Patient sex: M
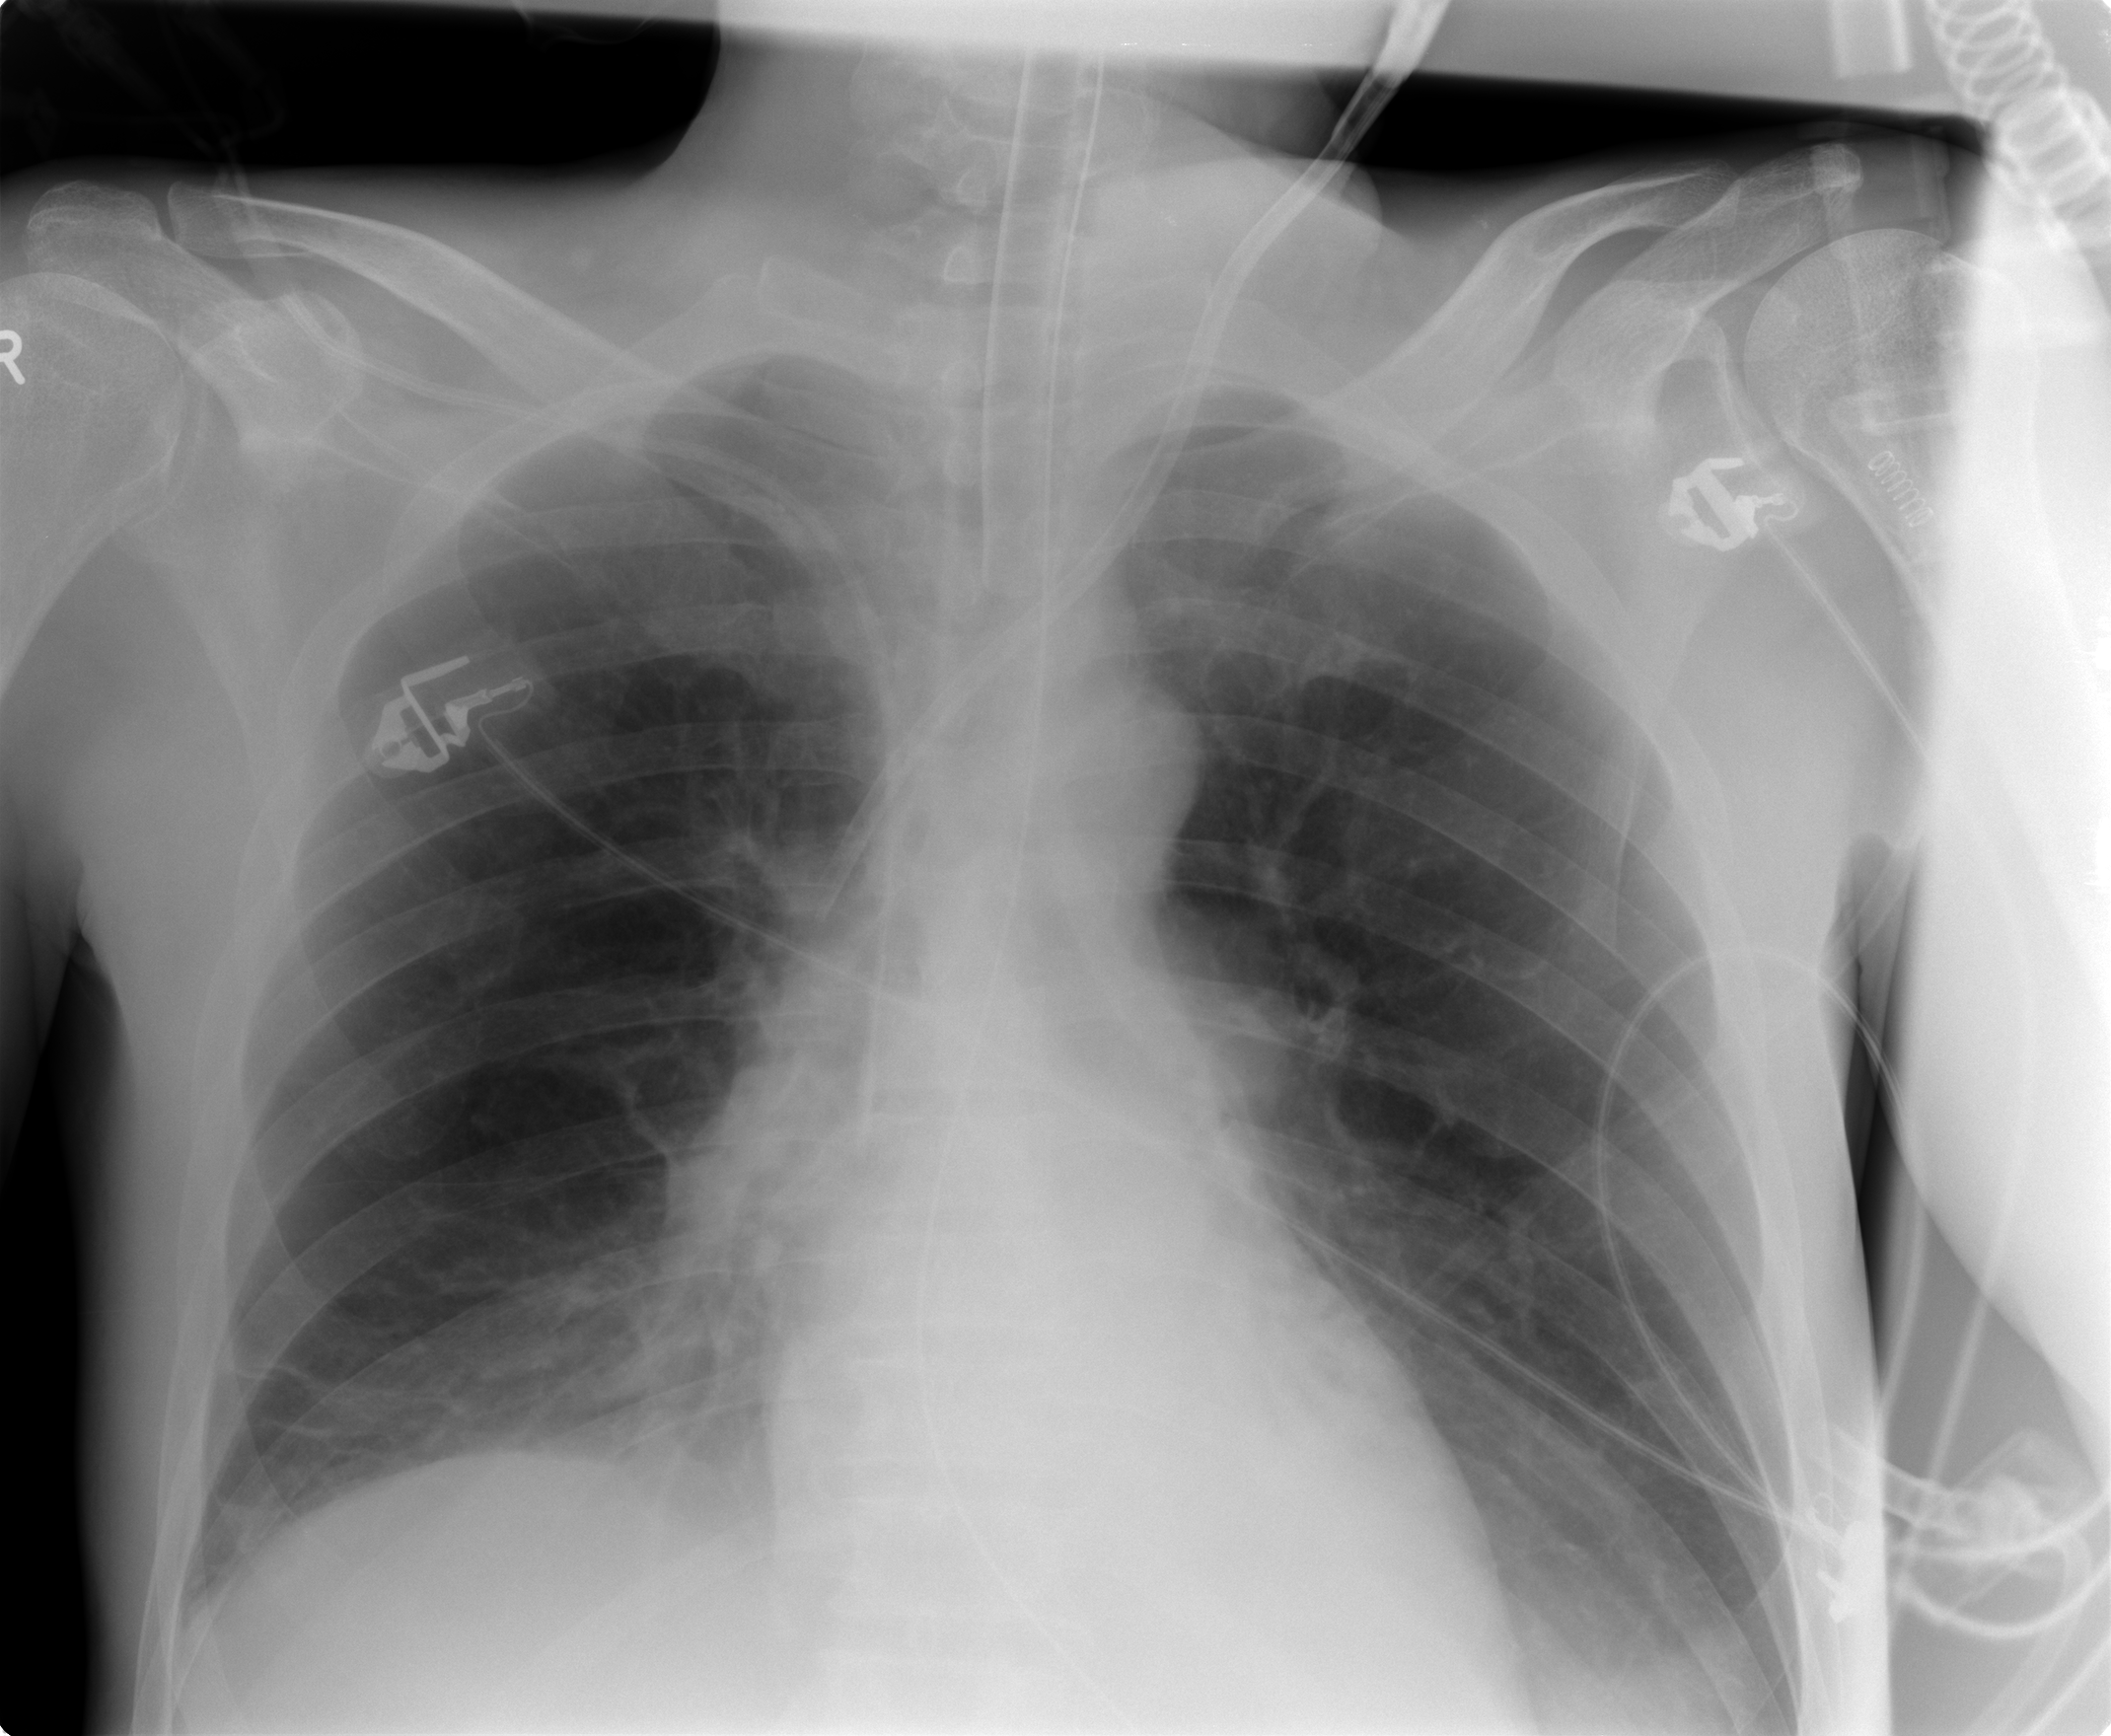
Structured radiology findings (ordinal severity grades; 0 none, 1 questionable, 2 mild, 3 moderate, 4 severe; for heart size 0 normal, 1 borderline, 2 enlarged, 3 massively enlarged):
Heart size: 0
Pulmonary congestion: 1
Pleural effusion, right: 2
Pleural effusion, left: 2
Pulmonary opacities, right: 0
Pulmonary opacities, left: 0
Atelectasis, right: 2
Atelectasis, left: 2